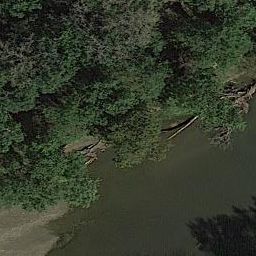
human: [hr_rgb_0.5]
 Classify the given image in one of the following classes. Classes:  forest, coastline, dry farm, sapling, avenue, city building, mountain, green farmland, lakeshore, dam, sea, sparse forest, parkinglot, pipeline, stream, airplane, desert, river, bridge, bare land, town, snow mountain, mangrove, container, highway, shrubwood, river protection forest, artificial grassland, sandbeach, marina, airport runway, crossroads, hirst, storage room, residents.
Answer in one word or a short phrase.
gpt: river protection forest